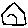
Label: house